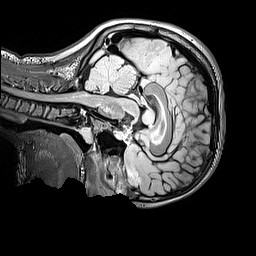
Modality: FLAIR
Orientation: sagittal
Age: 10
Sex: female
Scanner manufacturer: siemens
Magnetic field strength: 3 T
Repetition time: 5 s
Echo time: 0.388 s